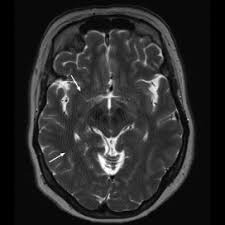
Label: notumor